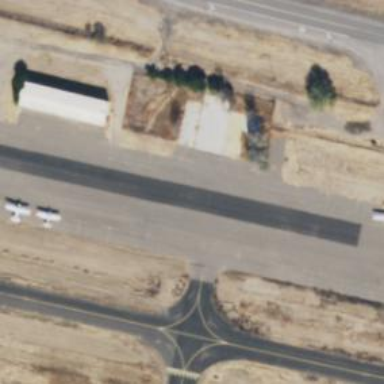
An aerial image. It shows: Asphalt taxiway at the airport.